Question: TrialPay posted <URL> on their blog.
> Recently, one of our engineers introduced us to the snake cube. A snake cube is a puzzle composed of a chain of cubelets, connected by an elastic band running through each cubelet. Each cubelet can rotate 360deg about the elastic band, allowing various structures to be built depending upon the way in which the chain is initially constructed, with the ultimate goal of arranging the cubes in such a way to create a cube.
Example:

> This particular arrangement contains 17 groups of cubelets, composed of 8 groups of two cubelets and 9 groups of three cubelets. This arrangement can be expressed in a variety of ways, but for the purposes of this exercise, let '0' denote pieces whose rotation does not change the orientation of the puzzle, or may be considered a "straight" piece, while '1' will denote pieces whose rotation changes the puzzle configuration, or "bend" the snake. Using that schema, the snake puzzle above could be described as 001110110111010111101010100.
Challenge:
> Your challenge is to write a program, in any language of your choosing, that takes the cube dimensions (X, Y, Z) and a binary string as input, and outputs '1' (without quotes) if it is possible to solve the puzzle, i.e. construct a proper XZ cube given the cubelet orientation, and '0' if the current arrangement cannot be solved.
I posted a semi-detailed explanation of the <URL> solves the problem? I thought about getting more test cases, but I ran into some problems:
1. The snake cube example from TrialPay's blog has the same combination as the picture on Wikipedia's Snake Cube page and www.mathematische-basteleien.de.
2. It's very tedious to manually convert an image into a string.
I tried to make a program that would churn out a lot of combinations:
'''
#We should start at the binary representation of <PHONE> (00100...), because
#lesser numbers have more than 2 consecutive 0s (000111...)
i = <PHONE>
solved = []
while i <= 2**27:
s = str(bin(i))[2:]
#Add 0s
if len(s) < 27:
s = '0'*(27-len(s)) + s
#Check if there are more than 2 consecutive 0s
print s
if s.find("000") != -1:
if snake_cube_solution(3, 3, 3, s) == 1:
solved.append(s)
i += 1
'''
But it just takes forever to finish executing. Is there a better way to verify the program?
Thanks in advance!
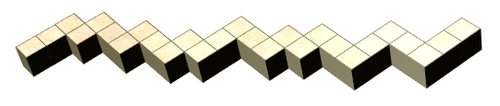
Answer: This isn't a programming problem, but a mathematical one. You may be better served at <URL>.
Since the cube size and snake length are passed as input, the space of inputs a checker program would need to verify is essentially infinite. Even though checking the solutions's answer for a input is reasonable, brute forcing this check across the entire input space is clearly not.
If your solution fails on certain cases, your checker program can help you find these. However it can't establish your program's correctness: if your solution is actually correct the checker will simply run forever and leave you wondering.
Unfortunately (or not, depending on your tastes), what you are looking for is not a program but a .
(Proving) Algorithm correctness is itself an entire field of study, and you can spend a long time in it. That said, <URL>
Other times, navigating between state configurations can be restated as optimizing a utility function. Proving things about the space being optimized (such as it has only one extrema) can then translate to a proof of program correctness.
Your state configurations in this second approach could be snake orientations, or they might be some deeper structure. For example, the general strategy underneath solving a Rubik's cube
isn't usually stated on literal cube states, but on expressions of a <URL>. This is what I personally expect your solution will eventually play out as.
: Years later, I feel I should point out that for a cube size and snake length, the search space is actually finite. You can write a program to brute-force check all combinations. If you were clever, you could even argue that the times to check a set of cases can be treated as a set of independent random variables. From this you could build a reasonable progress bar to estimate how (very) long your wait would be.